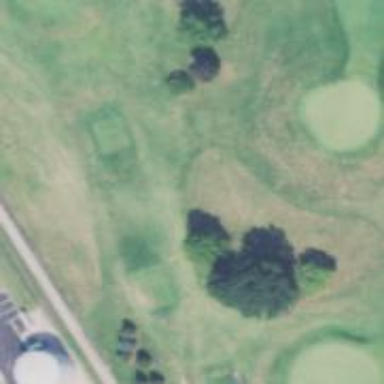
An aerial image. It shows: Area of rough grass used for golf.